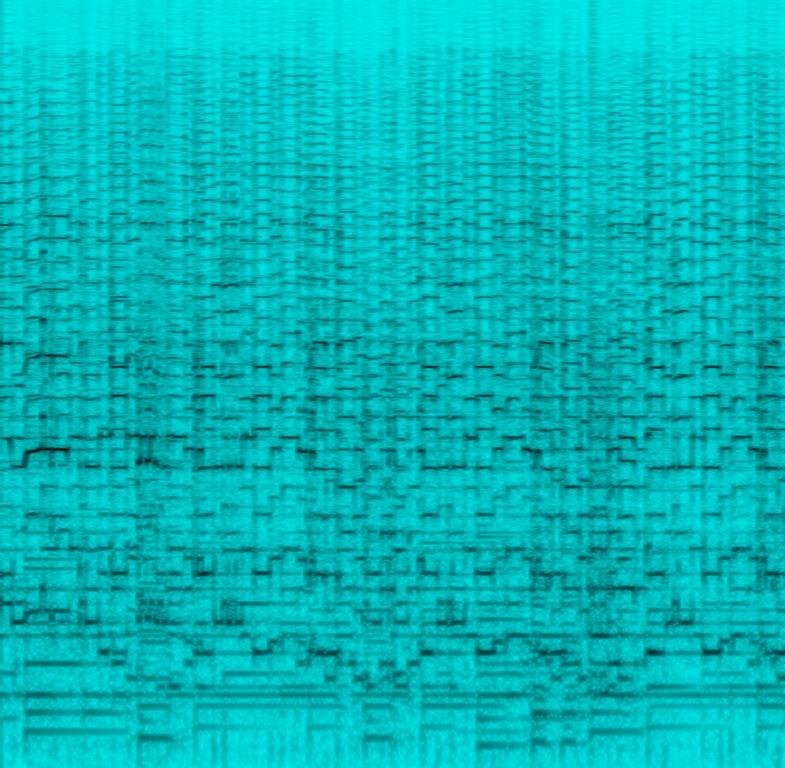
This is an Irish folk music piece. There is no singer. The main melody is being played by the uilleann pipes and the fiddle at a high pitch. The acoustic guitar is playing a rapid procession of chords in the background. The atmosphere is lively. This piece could be playing in the background at an Irish pub. It could also be used in the soundtracks of movies and TV shows that have a theme with an Irish influence.